Interaction volume radius: 10 \u00c5
Interaction volume height: 35 \u00c5
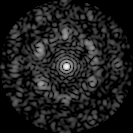
Disorder parameter: 0.708